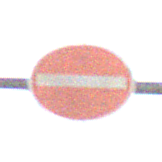
Verkehrszeichen: VerbotDerEinfahrt
Umgebung: Outdoor, Nature
Tageszeit: Night
Wetter: Clear
Licht: Natural
Jahreszeit: NotSpecified
Kontrast: HighContrast